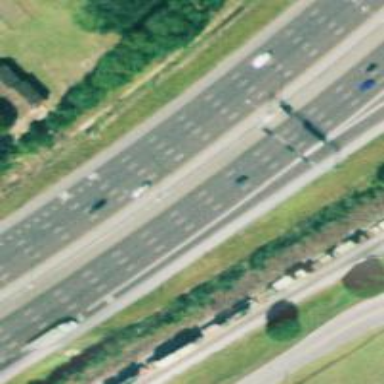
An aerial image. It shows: Motorway junction.